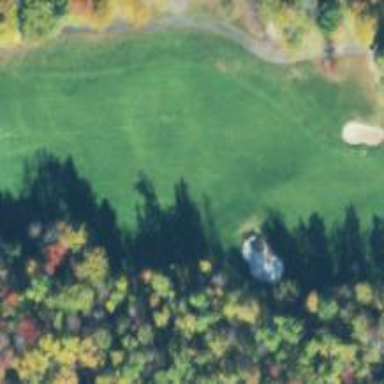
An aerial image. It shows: Golf fairway surrounded by grass.